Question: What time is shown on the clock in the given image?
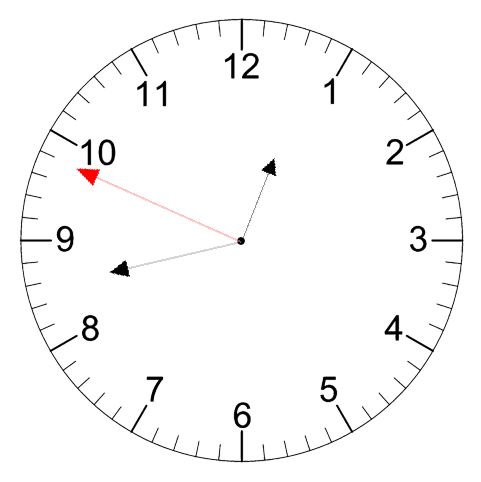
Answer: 12:42:49